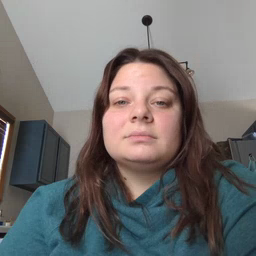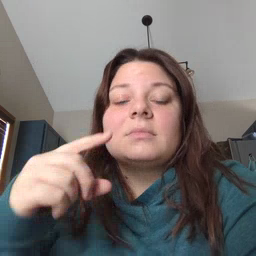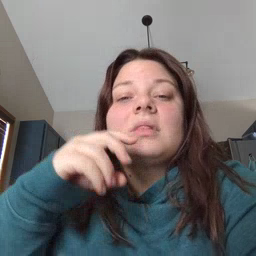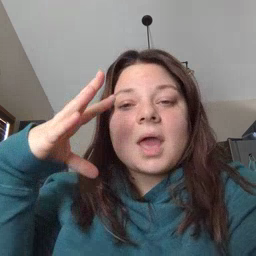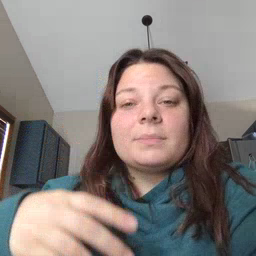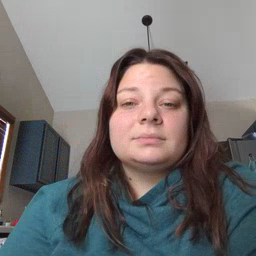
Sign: lamp